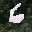
Label: 6